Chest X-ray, AP view. Patient: 56 years old, sex F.
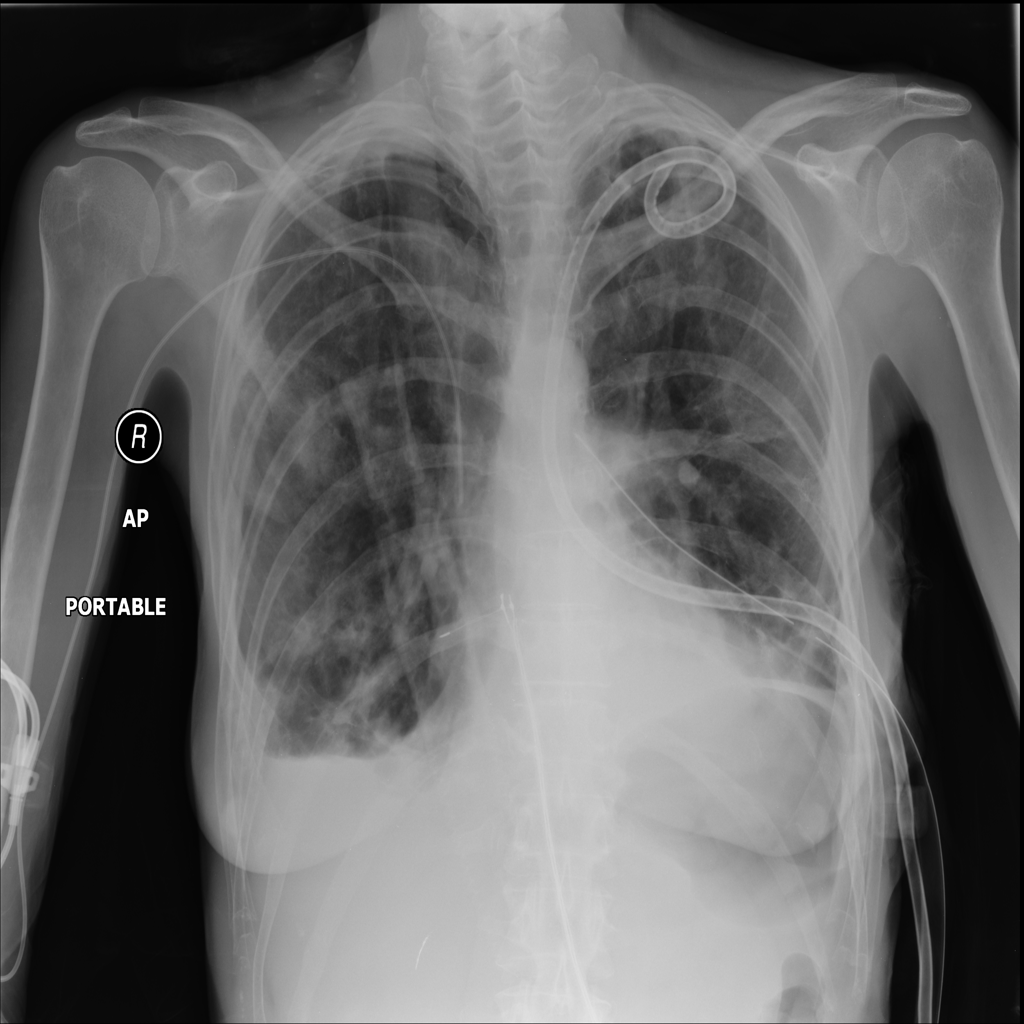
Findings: No Finding